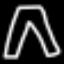
Label: pants